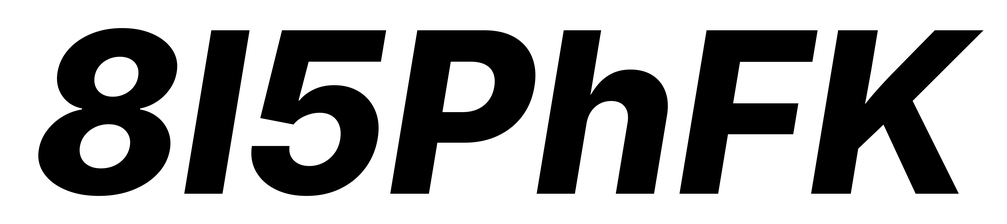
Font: Inter-Italic_ExtraBold_Italic